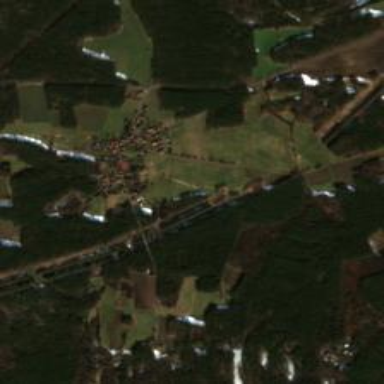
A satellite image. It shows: Village.